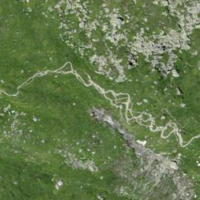
EUNIS habitat code: 26
Species observed at this site:
Aster alpinus